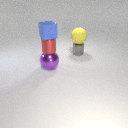
small blue rubber cube above small red metal cylinder